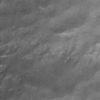
Label: not_dusty